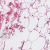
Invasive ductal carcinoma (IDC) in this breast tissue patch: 0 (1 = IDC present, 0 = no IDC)